Question: I need to split a comma separated field into multiple records based on ','

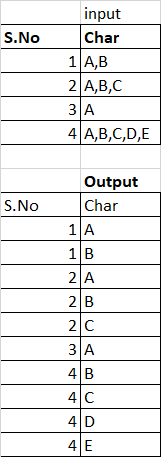
Answer: Youll want to use string_split like this:
'''
select t.S.No, x.Value
from yourTable t
CROSS APPLY string_split(Char, ',') x
'''